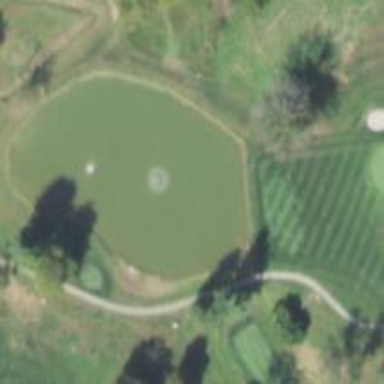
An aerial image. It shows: Water hazard in golf course. The hazard is natural water feature.